Field crop: tomato
Growth stage: 1
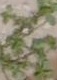
Species: portulaca